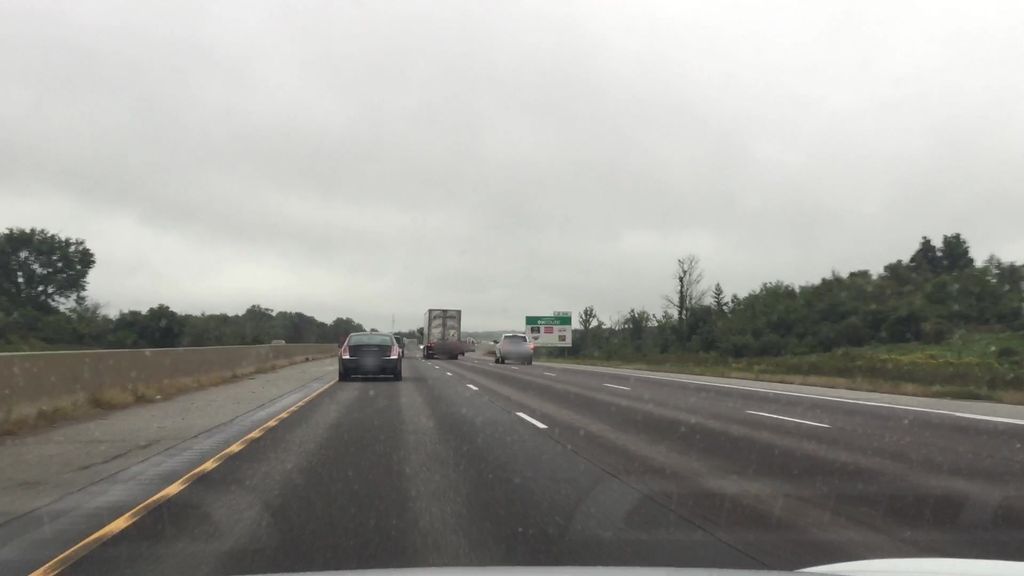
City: kitchener-waterloo